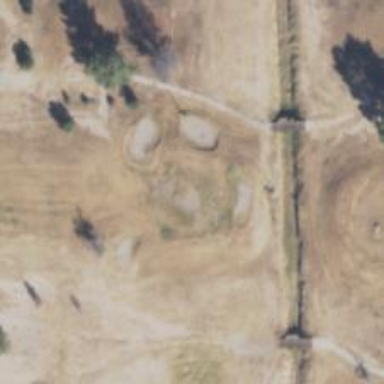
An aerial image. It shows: View of golf hole.